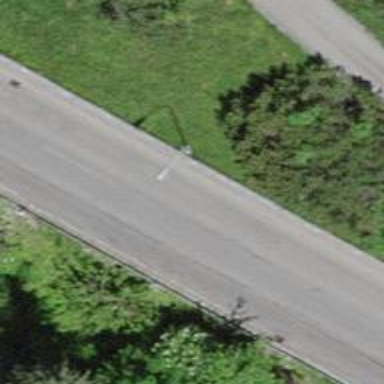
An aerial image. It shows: Tertiary road with asphalt surface.